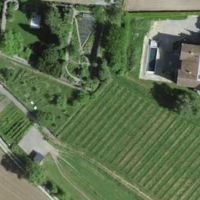
EUNIS habitat code: 52
Species observed at this site:
Oxalis corniculata
Milvus milvus
Milvus migrans